Field crop: maize
Growth stage: 2
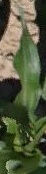
Species: maize